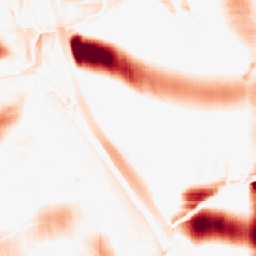
Category: morphological
Decomposition family: morphological_square
Decomposition parameters: operation: opening
size: 50
Upsampling method: nearest
Upsampling parameters: scale: 4
Upsampling scale: 4